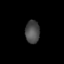
Tissue: lung
Cell type: Epithelial cells
Senescence score: 0.2415
Nuclear area (px): 316
Mean DAPI intensity: 76.582